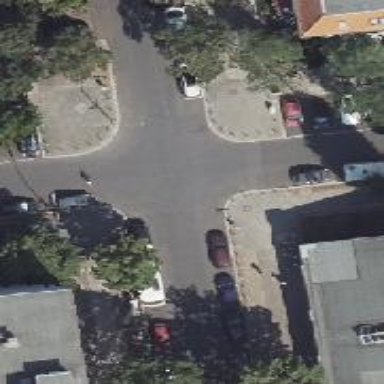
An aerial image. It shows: Asphalt footway with unmarked crossing.